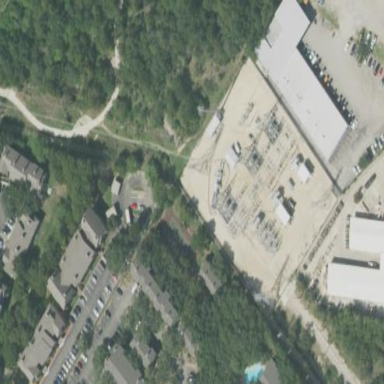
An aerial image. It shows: Distribution level power substation enclosed by fence.